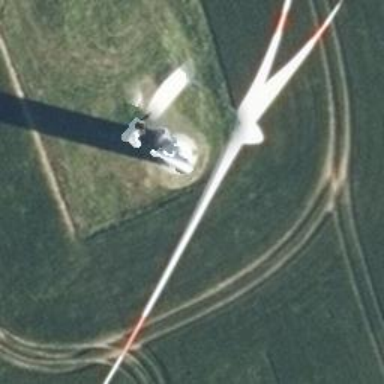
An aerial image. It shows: Wind power generator.